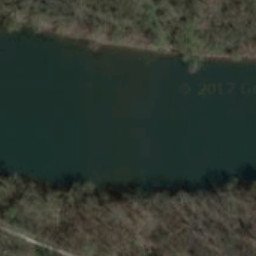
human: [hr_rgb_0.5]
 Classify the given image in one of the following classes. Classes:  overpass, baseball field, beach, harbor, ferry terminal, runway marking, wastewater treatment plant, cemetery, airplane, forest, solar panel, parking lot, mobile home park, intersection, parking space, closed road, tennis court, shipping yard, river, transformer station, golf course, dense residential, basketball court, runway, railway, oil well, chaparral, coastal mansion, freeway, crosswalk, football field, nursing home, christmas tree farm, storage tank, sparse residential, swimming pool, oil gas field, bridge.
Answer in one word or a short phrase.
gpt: river